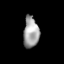
Tissue: lung
Cell type: Endothelial cells
Senescence score: 0.5436
Nuclear area (px): 472
Mean DAPI intensity: 160.742